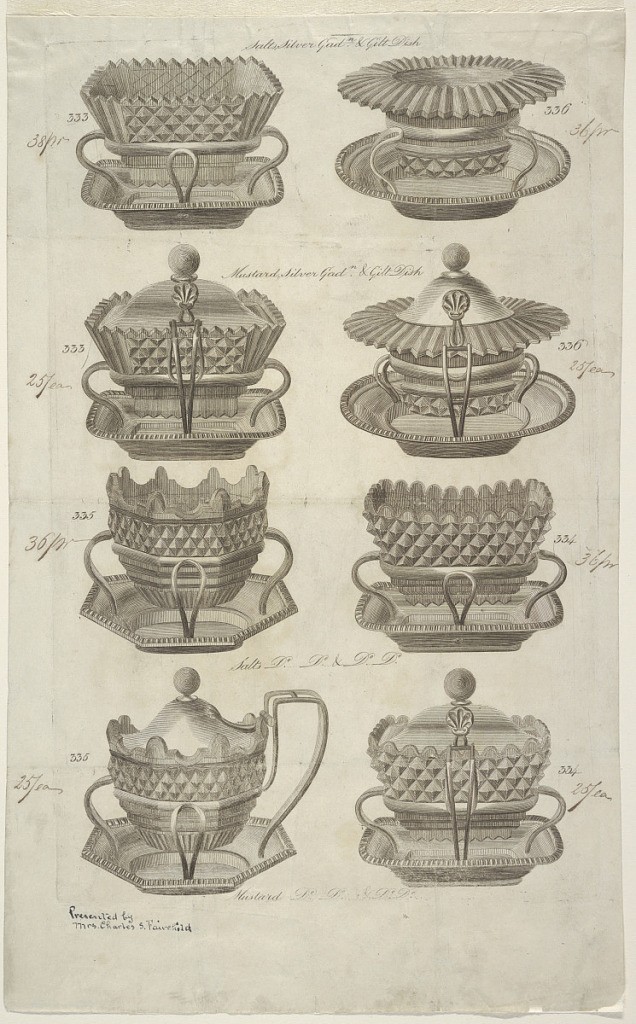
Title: Silver salts, mustard pots
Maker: Unknown
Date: ca. 1800
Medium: engraving
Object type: Print
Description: Eight designs for silver salts and mustard pots. Numbered 333, 334, and 336. Prices for each pieces (in ink).